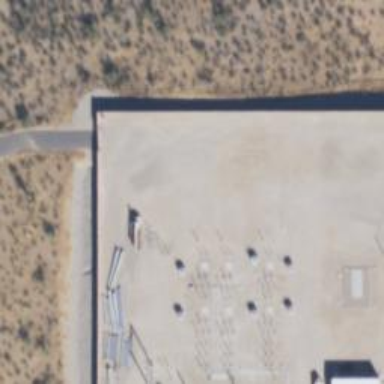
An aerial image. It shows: Switch used for power control.